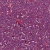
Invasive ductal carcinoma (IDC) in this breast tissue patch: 1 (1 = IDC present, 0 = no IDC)